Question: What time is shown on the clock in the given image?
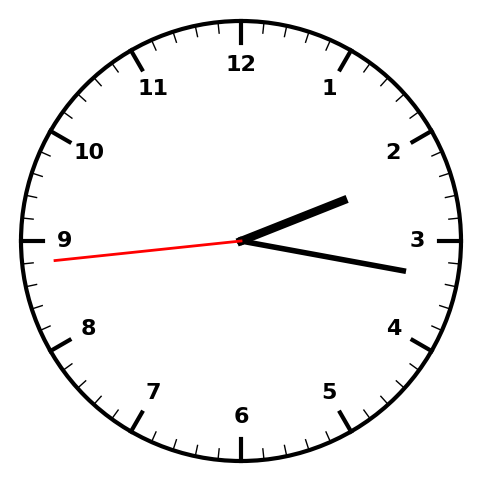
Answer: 02:16:44